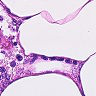
Metastatic tissue present: no